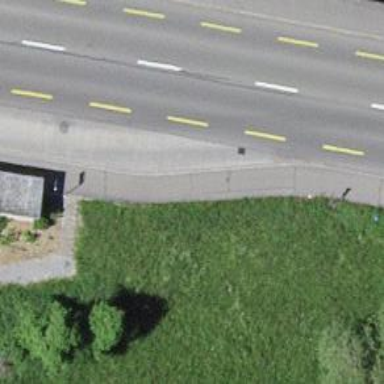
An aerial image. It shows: Platform for public transport. The platform is located by the road.